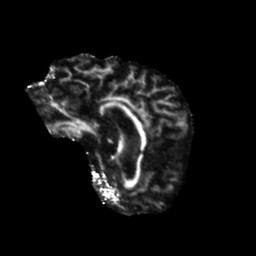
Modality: FA
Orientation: sagittal
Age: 66
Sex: female
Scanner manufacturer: siemens
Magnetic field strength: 3 T
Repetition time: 5.25 s
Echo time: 0.08 s